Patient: sex M, age 29
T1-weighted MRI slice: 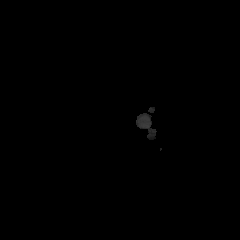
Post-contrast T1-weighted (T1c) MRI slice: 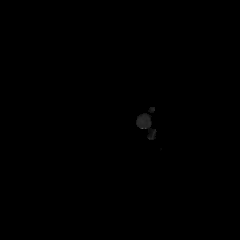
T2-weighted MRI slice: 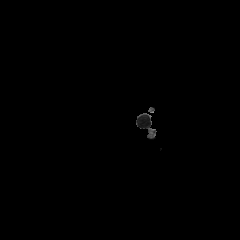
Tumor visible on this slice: no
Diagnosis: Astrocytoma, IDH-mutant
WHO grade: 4